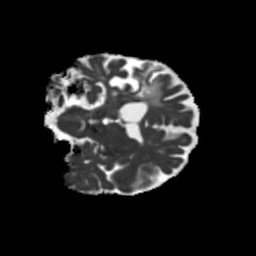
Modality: MD
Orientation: coronal
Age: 69
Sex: female
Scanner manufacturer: siemens
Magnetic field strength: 3 T
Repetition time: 5.25 s
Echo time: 0.08 s